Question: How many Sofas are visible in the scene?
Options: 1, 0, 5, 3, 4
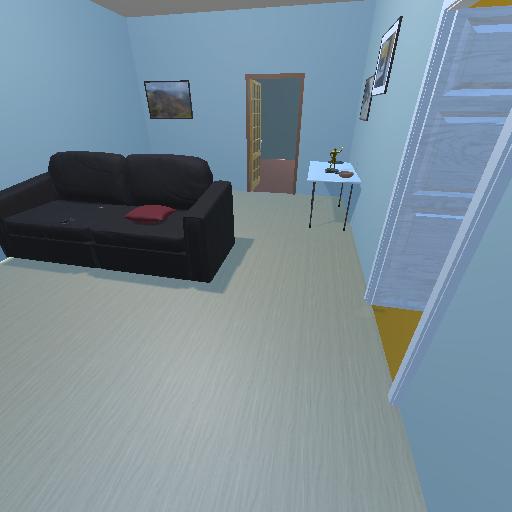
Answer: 1